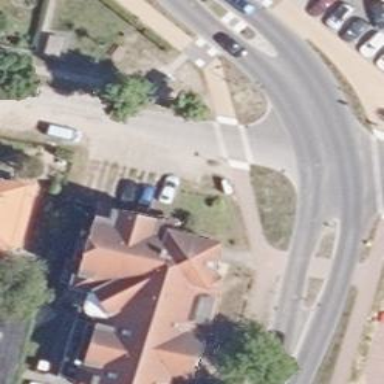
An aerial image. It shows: Residential road made of flattened cobblestones.